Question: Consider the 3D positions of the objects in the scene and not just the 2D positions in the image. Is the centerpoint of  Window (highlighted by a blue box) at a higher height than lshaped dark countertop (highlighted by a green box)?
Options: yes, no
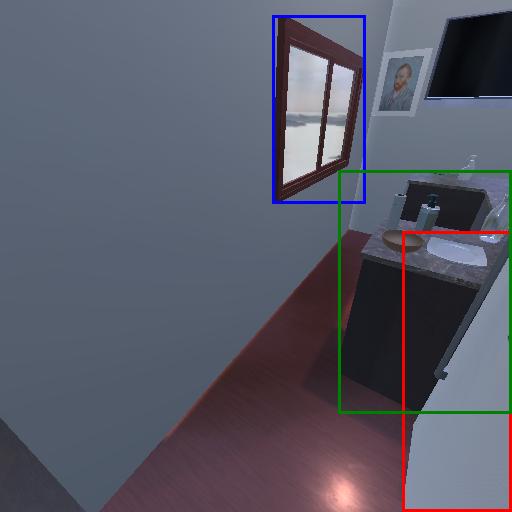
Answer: yes